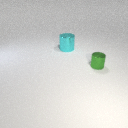
small green metal cylinder to the right of large cyan metal cylinder